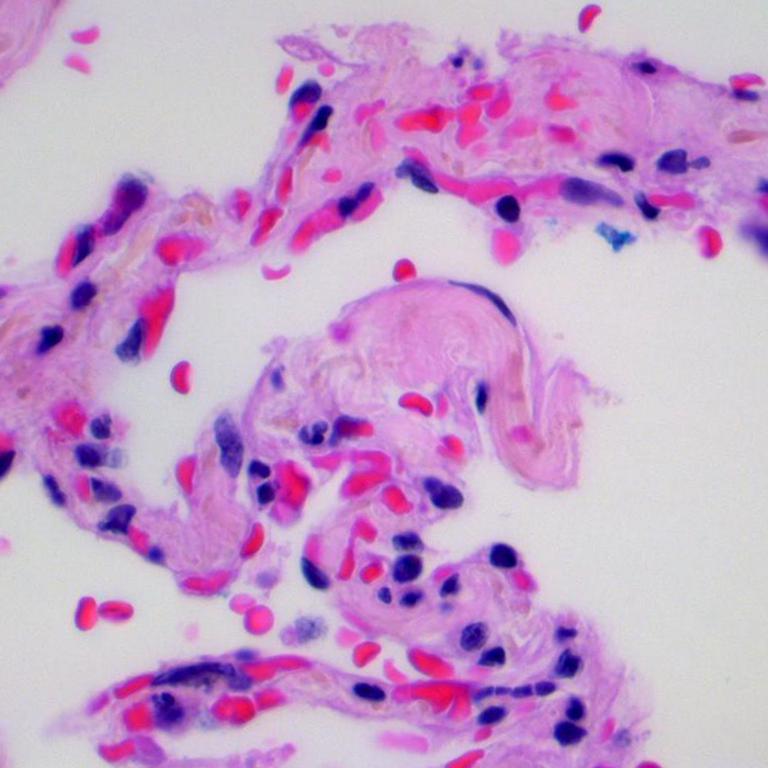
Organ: lung
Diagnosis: benign